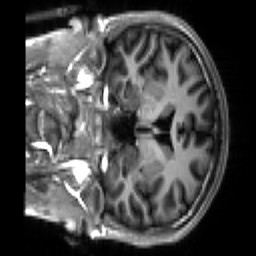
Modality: T1w
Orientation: coronal
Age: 18
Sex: male
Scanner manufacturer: siemens
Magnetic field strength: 3 T
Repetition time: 2.3 s
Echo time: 0.00267 s